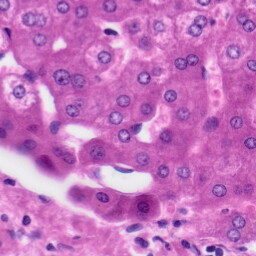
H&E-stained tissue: Liver